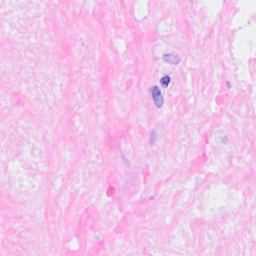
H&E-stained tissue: Breast